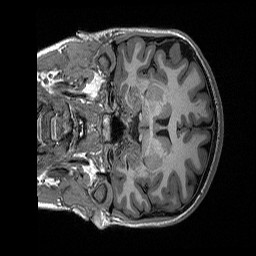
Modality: T1w
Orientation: coronal
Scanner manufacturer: siemens
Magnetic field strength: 3 T
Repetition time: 2.3 s
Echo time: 0.00298 s